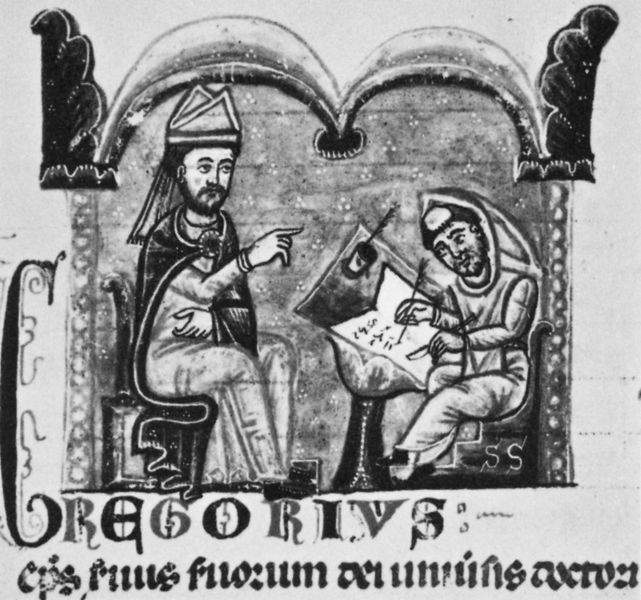
Titel: Dettatura della Decretali  (Miniatore dell’Italia)
Institution: Laurenziana, Plut. III, sin. 9, c. 1
Schlagwörter: feder, hut, weiss, zeichen, zeichnung, augen, bibel, federn, gesicht, bild, kirche, geistlicher, schrift, papier, bischof, könig, papst, buch, kloster, illustration, text, buchstaben, stift, tinte, schreiben, mittelalter, malerie, mönch, schreiber, tintenfass, latein, katholisch, buchmalerei, eichnung, gregor, schift, mönchen, gregorius, schreibemittelalter